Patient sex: M
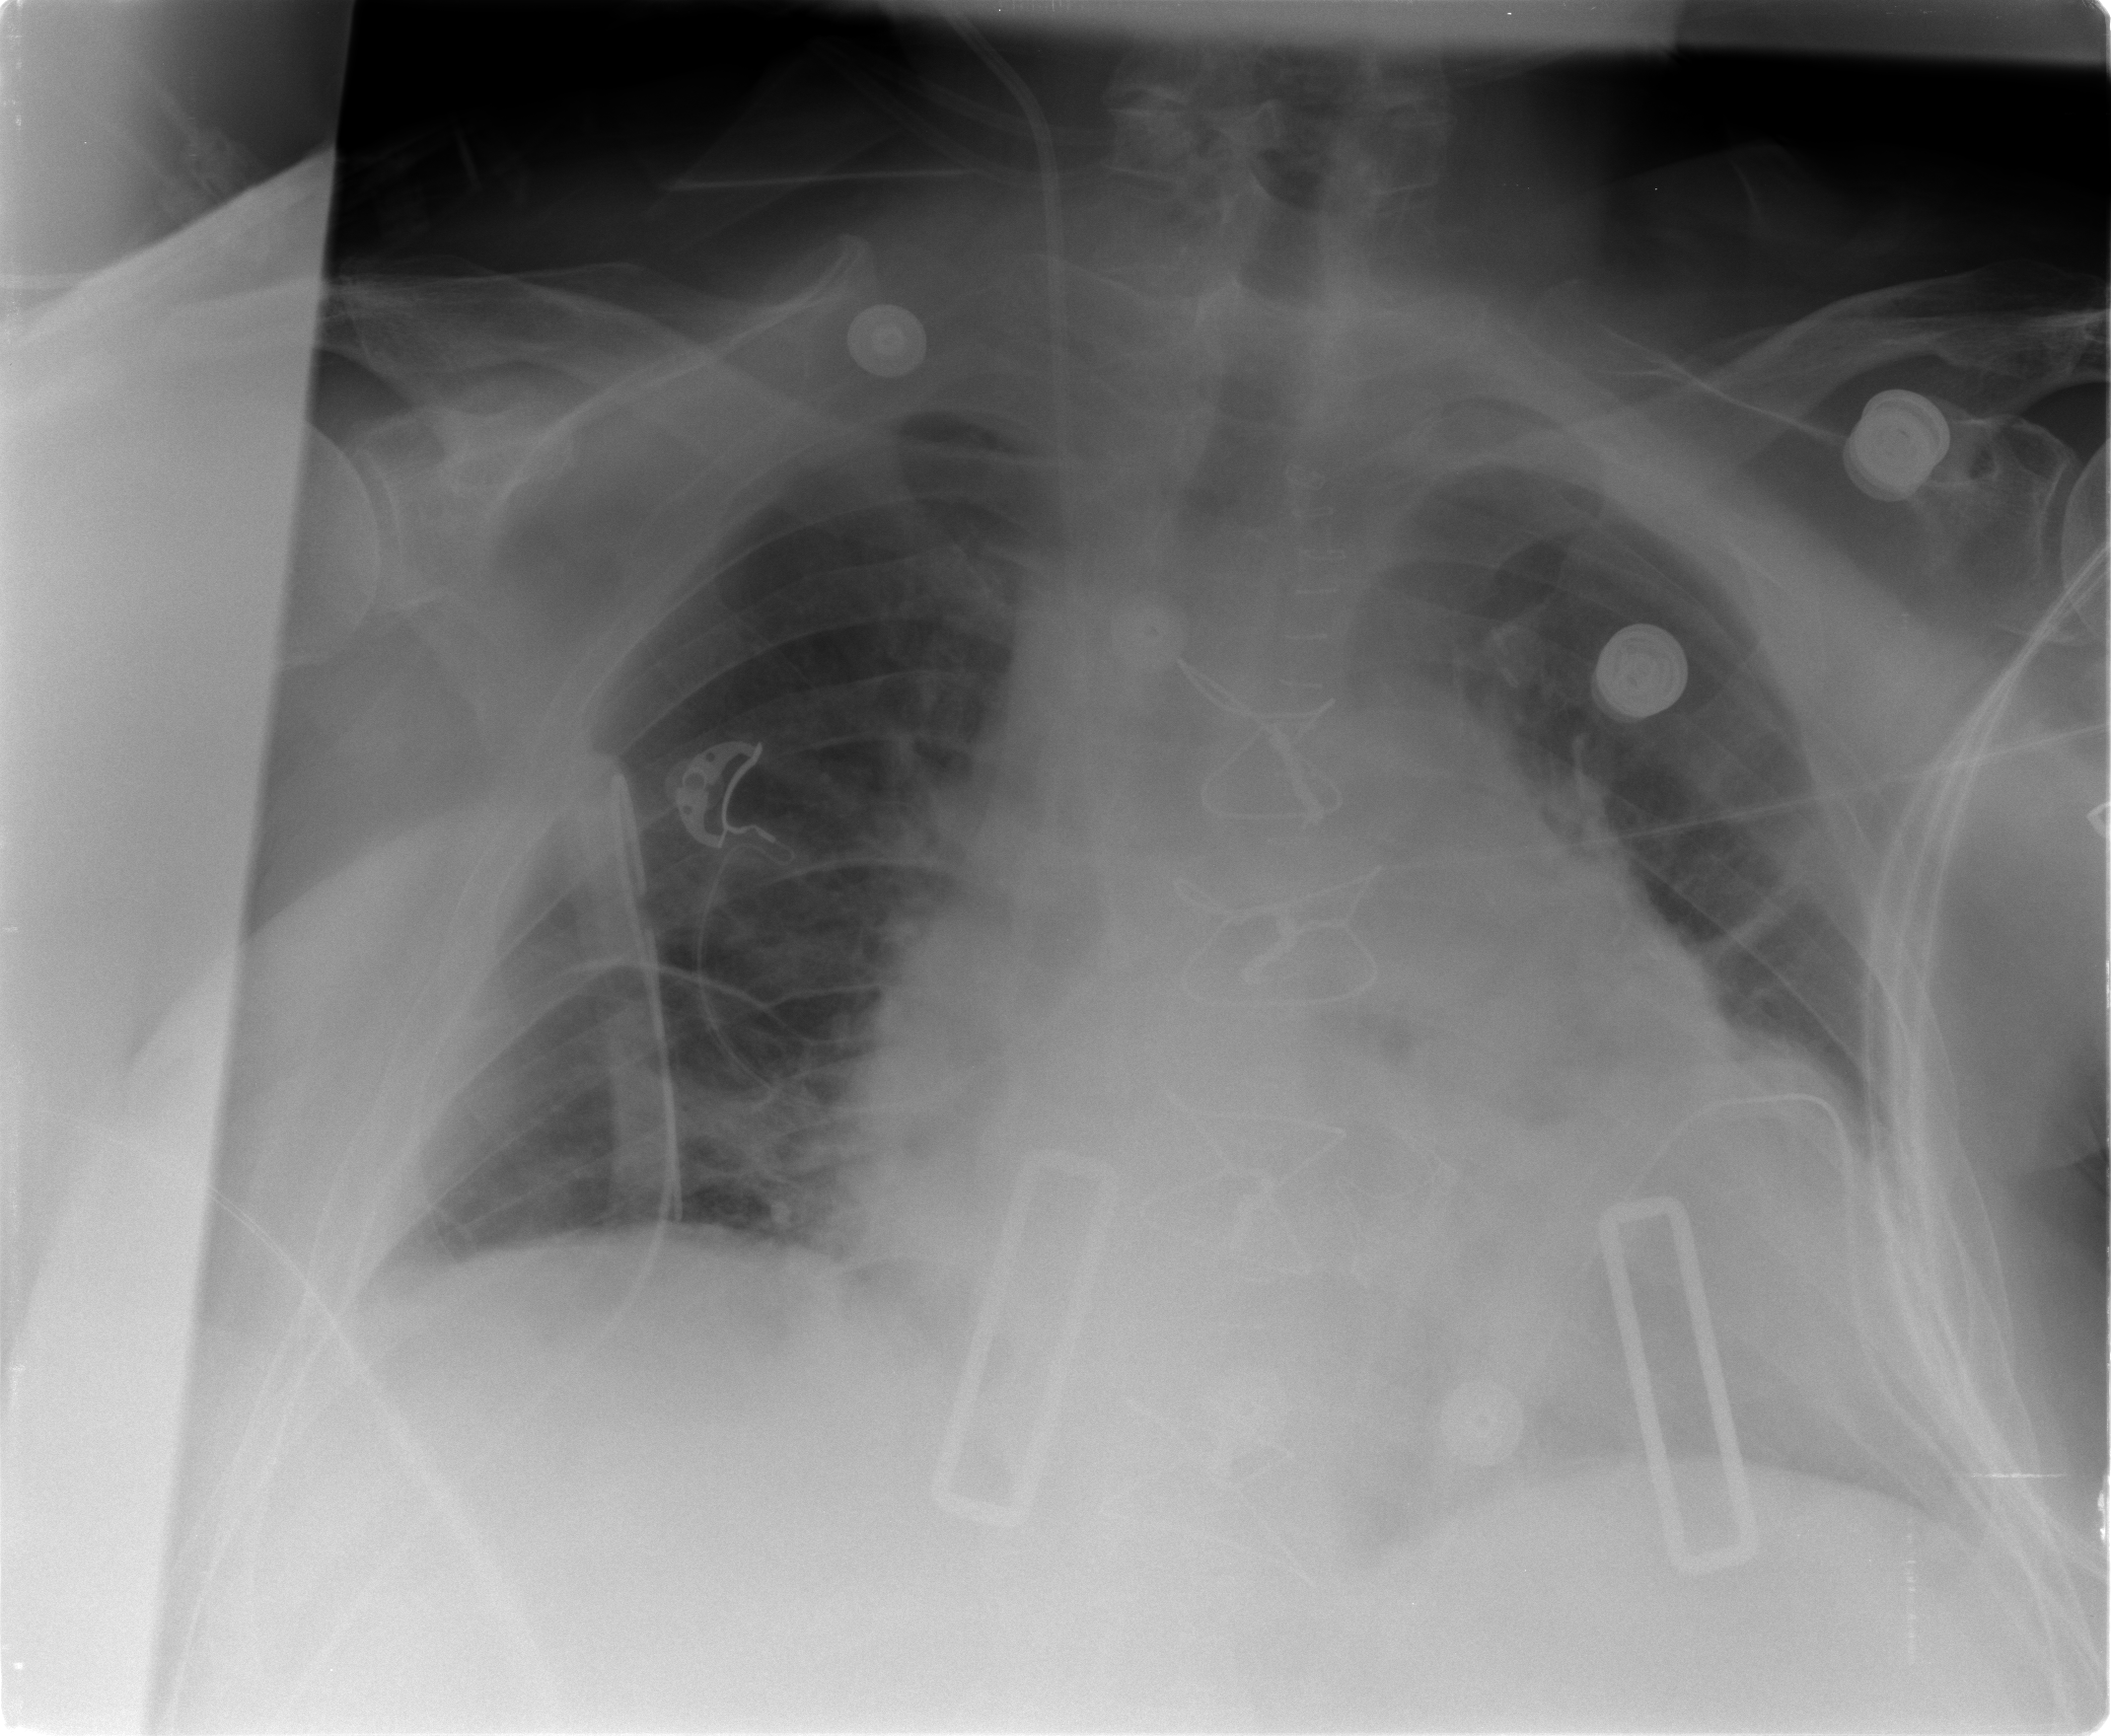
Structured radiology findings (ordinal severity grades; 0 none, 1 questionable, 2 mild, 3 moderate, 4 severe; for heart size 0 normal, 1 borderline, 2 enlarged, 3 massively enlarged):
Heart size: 2
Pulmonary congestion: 2
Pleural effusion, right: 1
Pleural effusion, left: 1
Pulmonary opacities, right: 0
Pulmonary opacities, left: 0
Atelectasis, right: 2
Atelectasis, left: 2